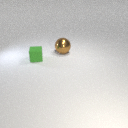
large brown metal sphere behind small green rubber cube